Chest X-ray:
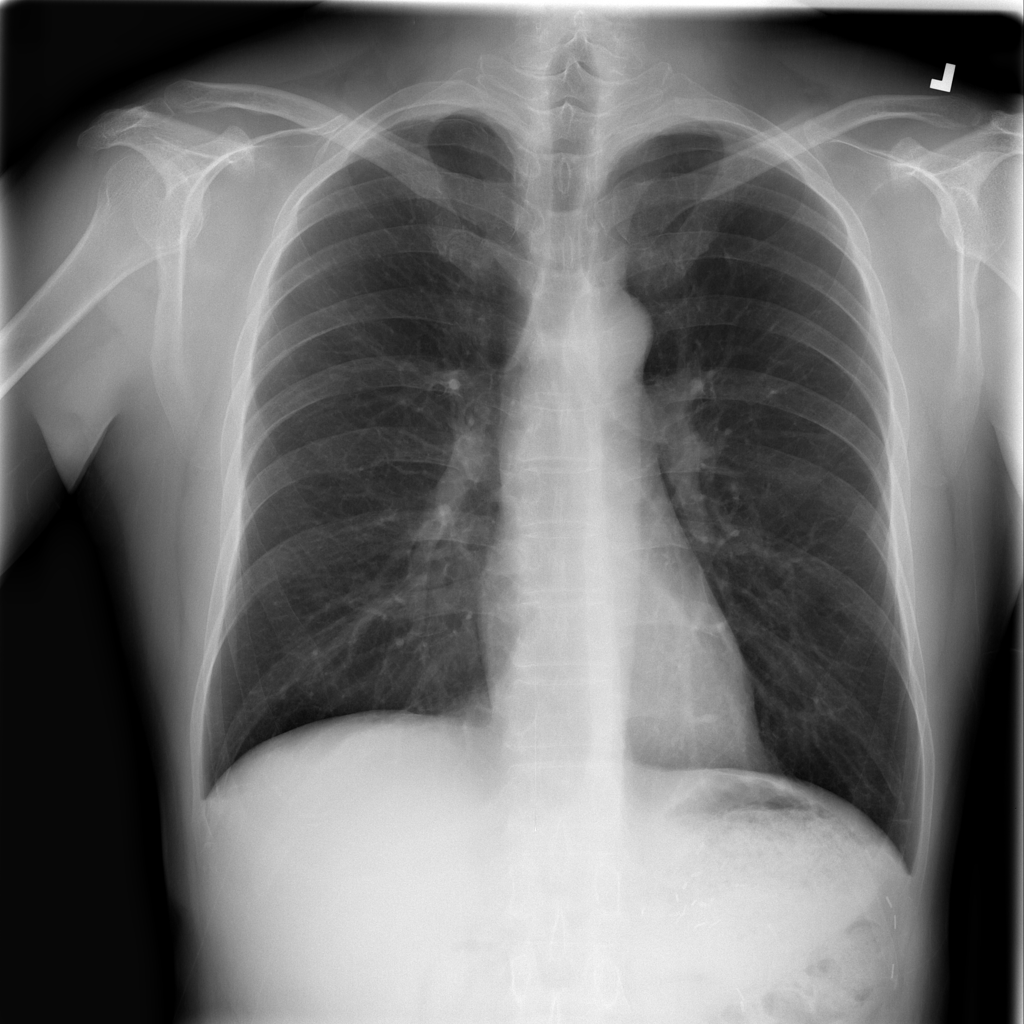
No abnormal finding: yes